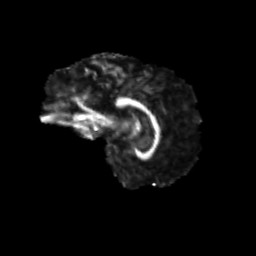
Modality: FA
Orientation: sagittal
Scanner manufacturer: siemens
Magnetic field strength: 3 T
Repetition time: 9.2 s
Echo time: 0.084 s